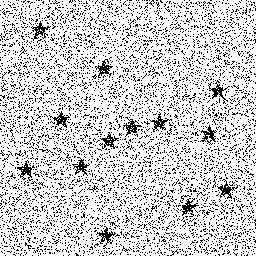
Squares: 0
Triangles: 0
Stars: 13
Total shapes: 13